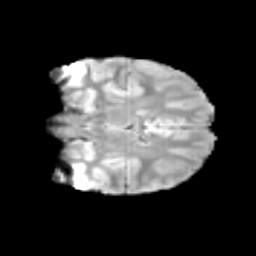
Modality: T2w
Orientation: coronal
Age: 10
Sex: male
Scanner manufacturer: siemens
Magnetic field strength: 3 T
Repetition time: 3.8 s
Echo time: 0.07 s